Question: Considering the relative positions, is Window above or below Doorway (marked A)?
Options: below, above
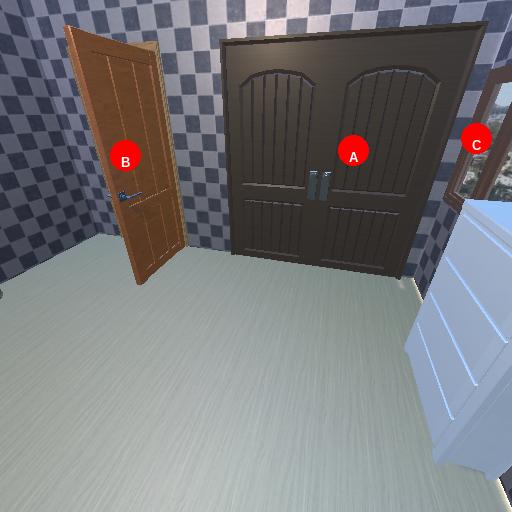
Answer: below